Platform: macOS
Application: Arc Browser
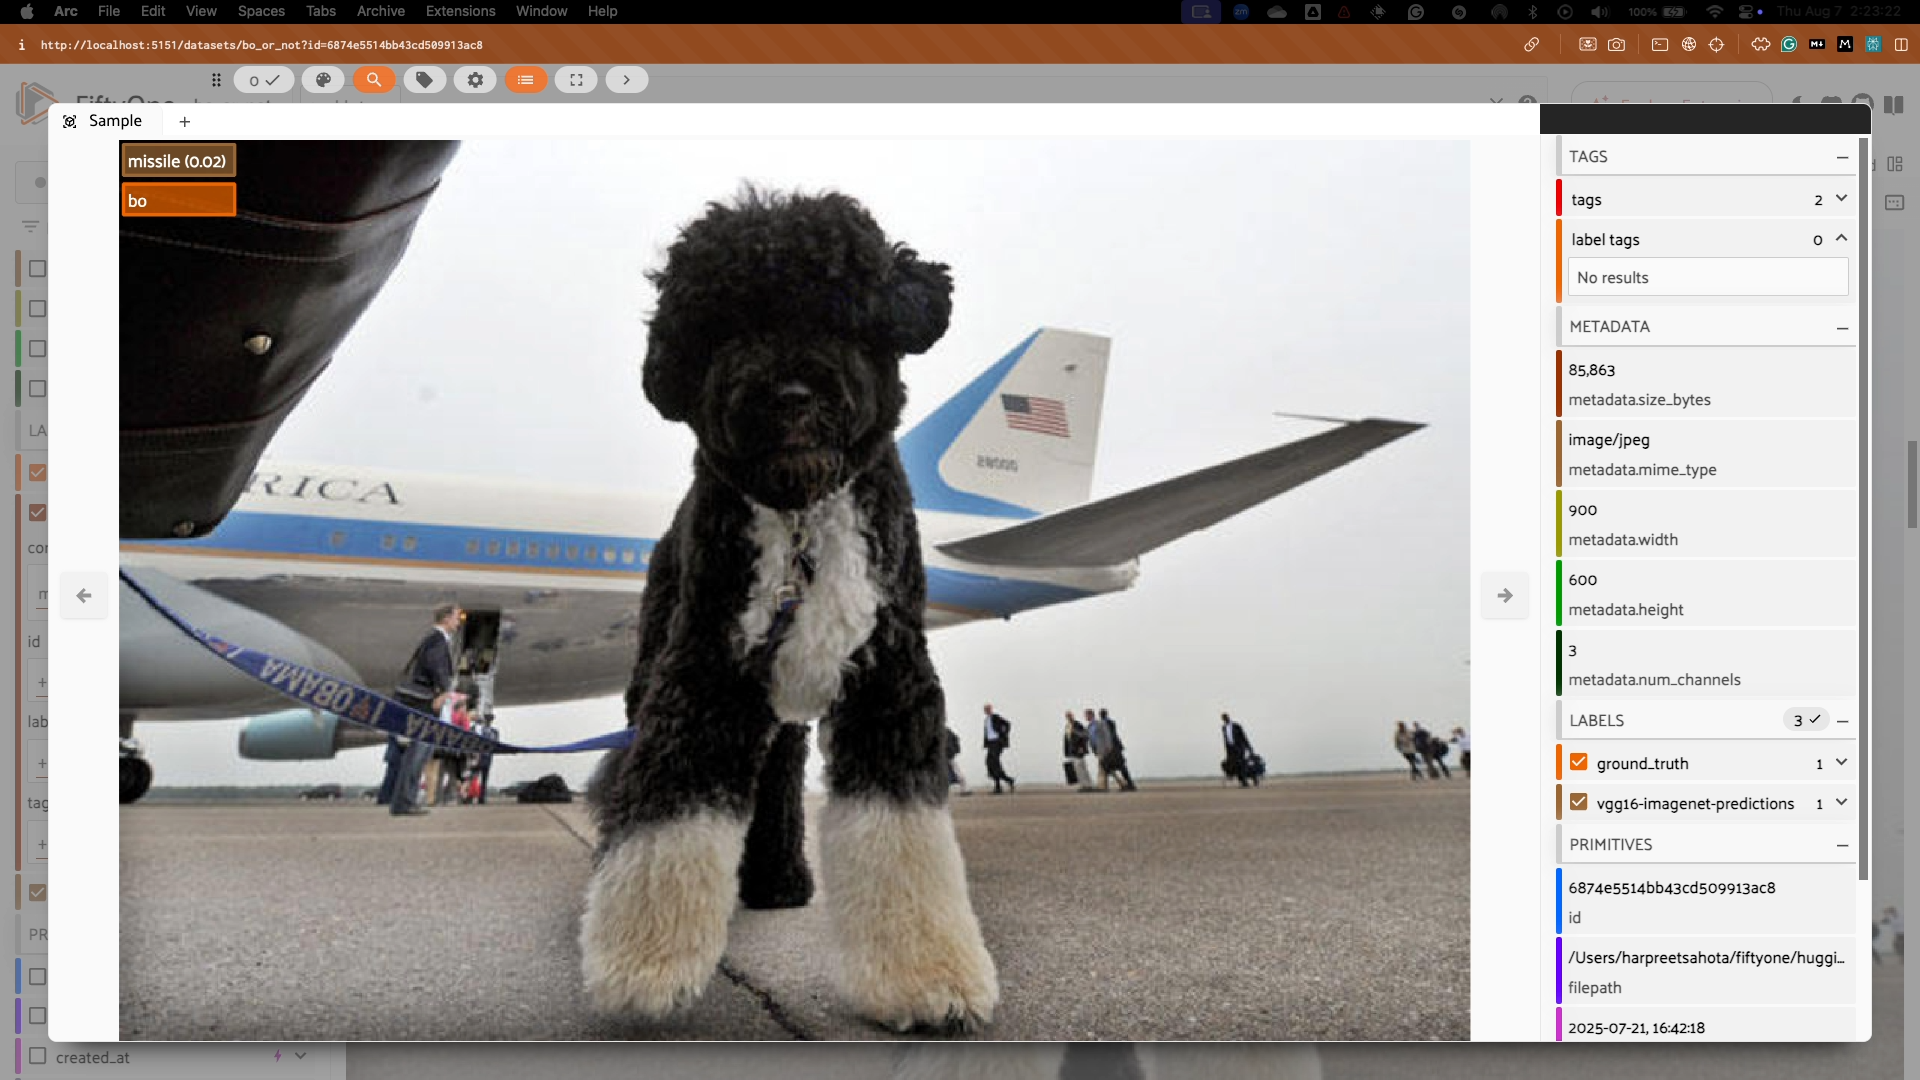
task_description: Where can I find the value of metadata.size_bytes for this sample?
action_type: hover
element_info: Text
steps_since_start: 1